Question: I'm tried to create a SQL statement using 'WITH' but I can't get it right.
I got the following tables;
Groups (Id, Name)
'''
1, 'My app'
2, 'Local admins'
3, 'Global admins'
'''
Users (1, Name)
'''
1, 'Arne'
'''
GroupOwners (GroupId, OwnerType, OwnerId)
'''
1, 'Group', 2
'''
GroupMembers (GroupId, MemberType, MemberId)
'''
2, 'Group', 3
3, 'User', 1
'''
I'm trying to find all groups that 'Arne' is a owner of. In this case it's 'My App'. But the thing is that 'Local Admins' is set as the owner. And 'Global admins' is a member of 'Local admins'. And 'Arne' is finally a member of 'Global admins'.

The nesting varies from group to group. (Some have the user directly in GroupOwners while others may have one group with users as members)
Is it possible to solve with one mother of SQL statement? Additional constraint: 'Groups'/'Users' are used elsewhere in the system.
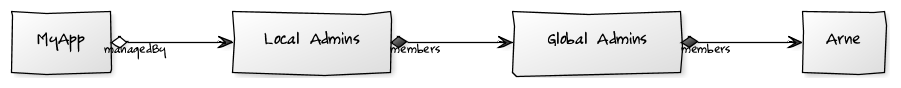
Answer: This is recursive cte that will first find groups 'Arno' is a member of and then match all the groups that directly or indirectly contain those groups. Results are finally joined to GroupOwners to limit results. Note: if 'Arno' might be owner of a group, but not a member of it, this query will need UNION to append these groups also.
'''
declare @UserID int = 1
; with allTheGroups as (
select gm.GroupID
from GroupMembers gm
where gm.MemberType = 'User'
and gm.MemberID = @UserID
union all
select gm.GroupID
from GroupMembers gm
inner join allTheGroups
on gm.MemberID = allTheGroups.GroupID
where gm.MemberType = 'Group'
)
select Groups.*
from Groups
inner join GroupOwners gow
on Groups.ID = gow.GroupID
and gow.OwnerType = 'Group'
inner join allTheGroups a
on gow.OwnerID = a.GroupID
'''
<URL>.
Example union to retrieve users who directly own a group added. Needs to be appended to query above (and select list tweaked, of course).
'''
union
select gow.OwnerID, Users.Name
from GroupOwners gow
inner join Users
on gow.OwnerID = Users.ID
and gow.OwnerType = 'User'
where gow.OwnerID = @UserID
'''